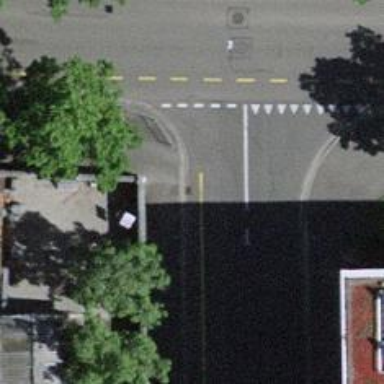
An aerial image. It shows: Unmarked crossing on the road.